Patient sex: M
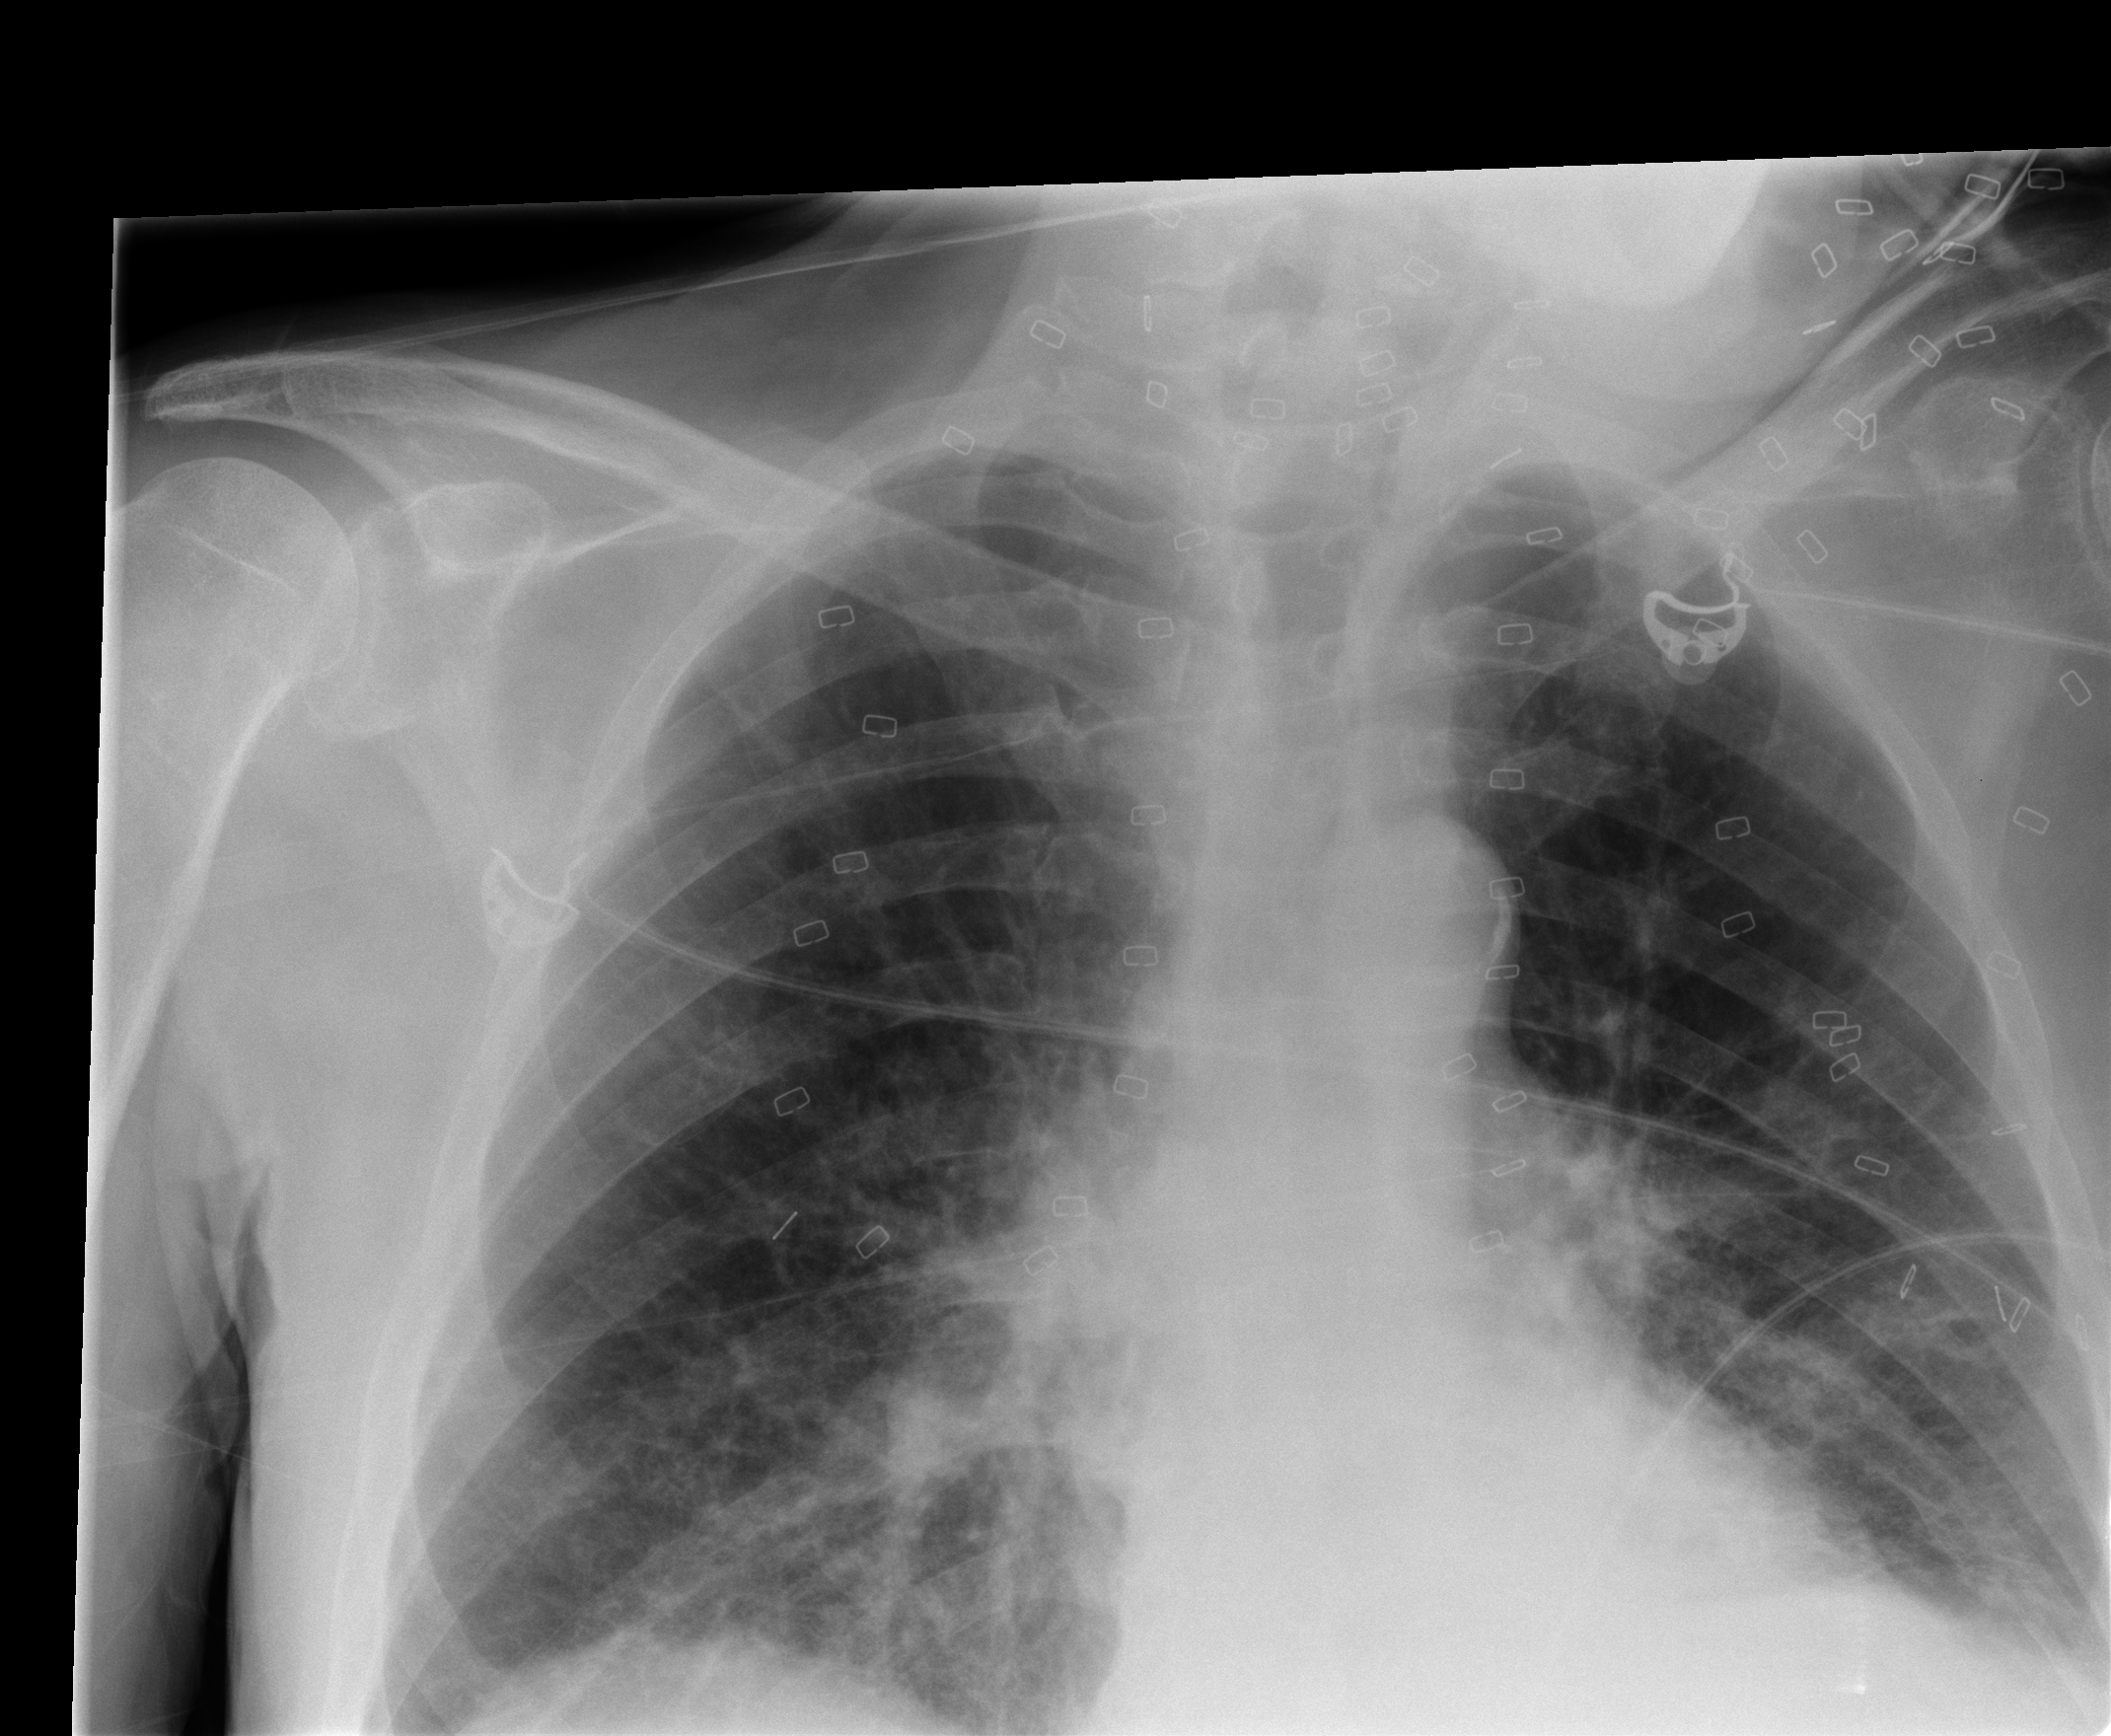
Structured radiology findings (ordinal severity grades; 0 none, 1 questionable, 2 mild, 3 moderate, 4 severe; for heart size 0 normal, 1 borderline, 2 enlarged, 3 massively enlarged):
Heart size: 0
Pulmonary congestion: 3
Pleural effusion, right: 0
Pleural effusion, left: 2
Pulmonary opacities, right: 2
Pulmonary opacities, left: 2
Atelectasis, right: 2
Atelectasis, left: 2